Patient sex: M
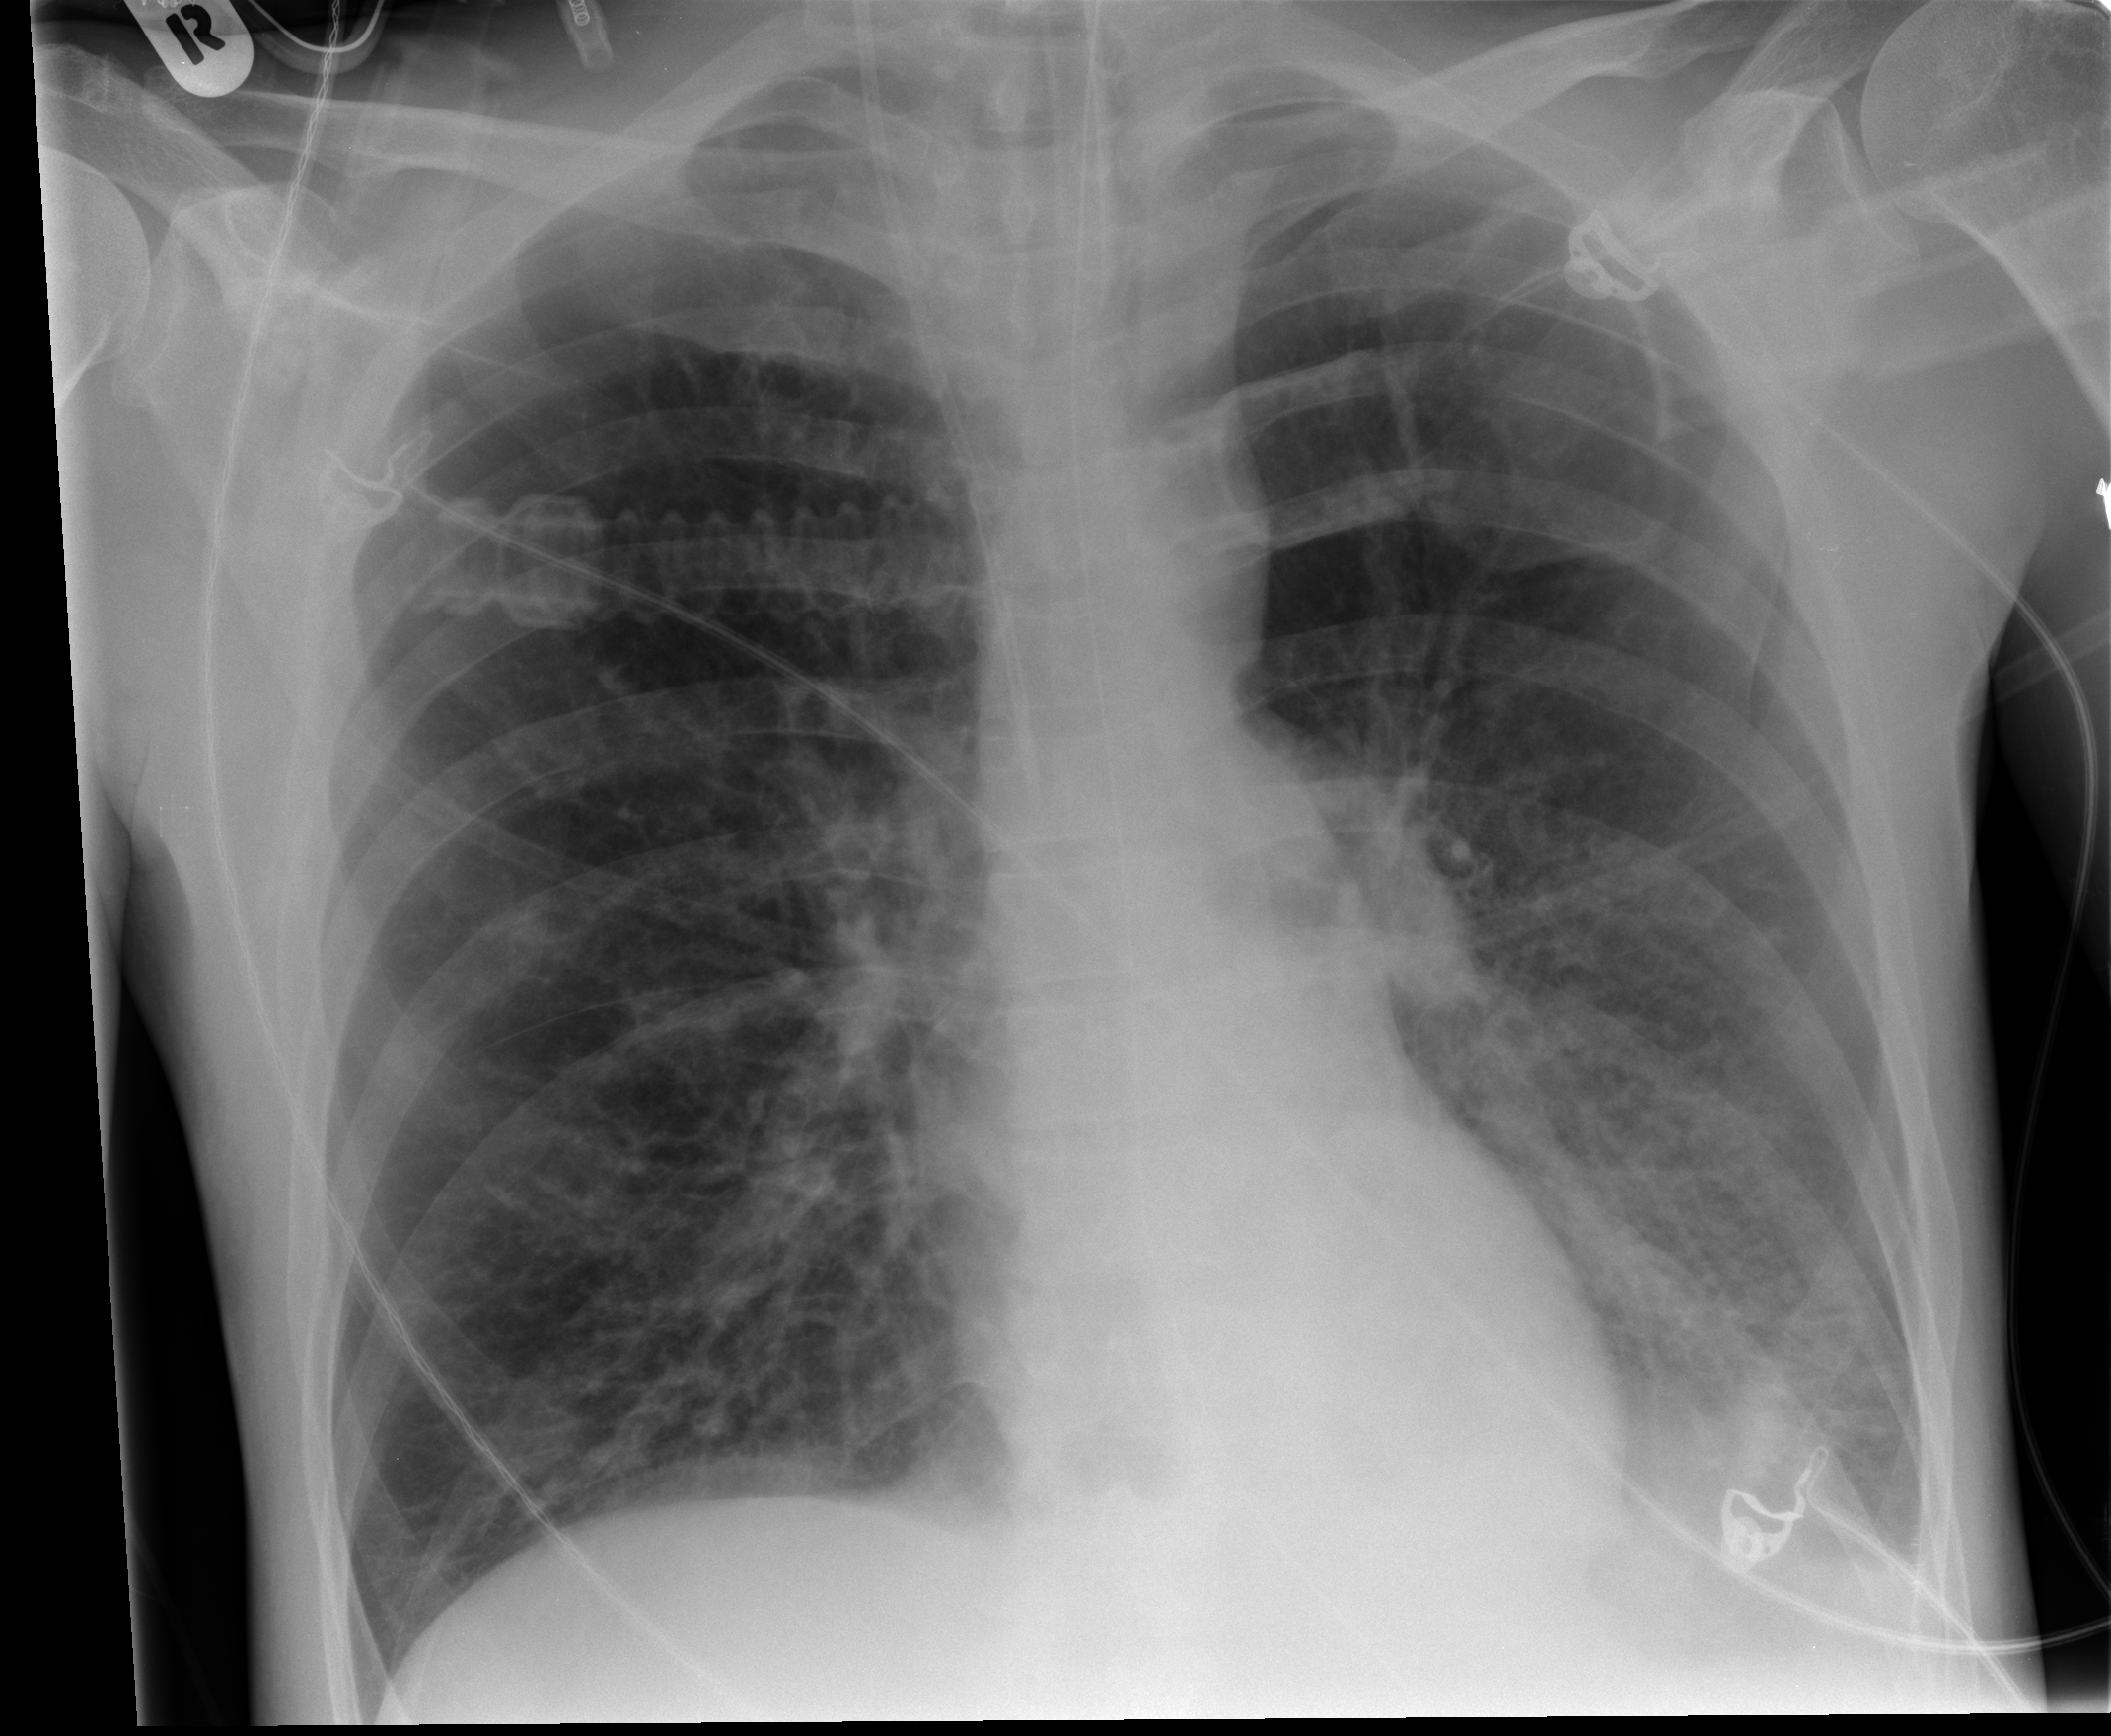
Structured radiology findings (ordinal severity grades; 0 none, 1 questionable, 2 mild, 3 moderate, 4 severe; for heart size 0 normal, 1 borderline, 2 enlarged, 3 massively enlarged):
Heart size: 0
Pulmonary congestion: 1
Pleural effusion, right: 0
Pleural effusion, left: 1
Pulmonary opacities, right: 0
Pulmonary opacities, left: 1
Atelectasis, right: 1
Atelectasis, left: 2